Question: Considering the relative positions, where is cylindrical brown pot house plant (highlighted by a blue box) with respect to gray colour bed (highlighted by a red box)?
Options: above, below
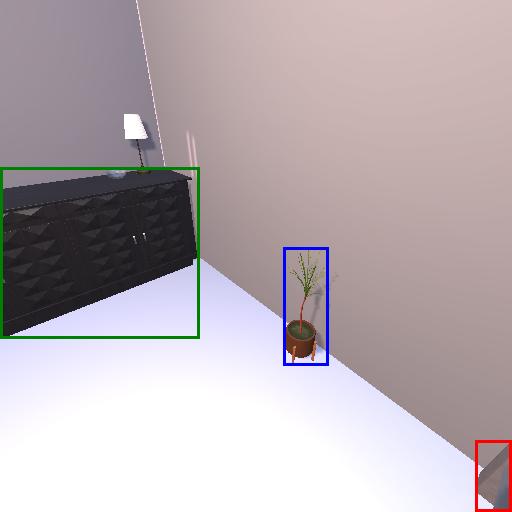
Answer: above